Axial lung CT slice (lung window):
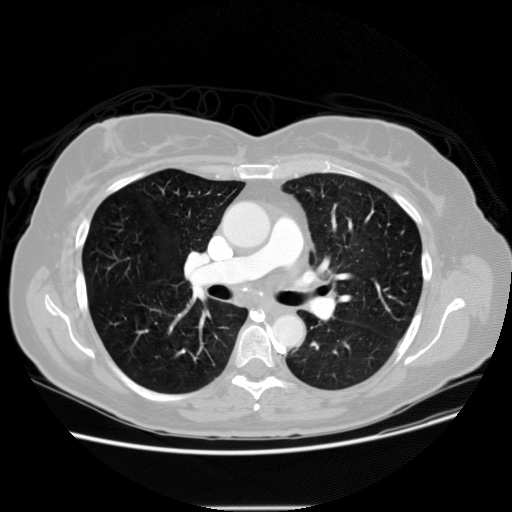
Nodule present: no